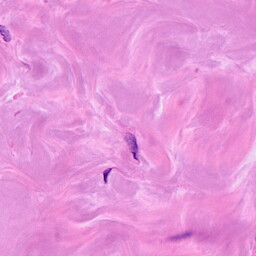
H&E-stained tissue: Breast